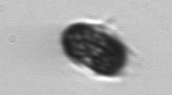
Label: Mesodinium